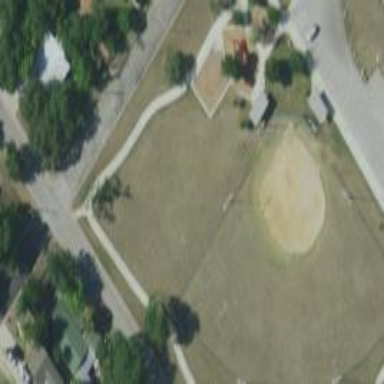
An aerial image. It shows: Baseball pitch for leisure land.